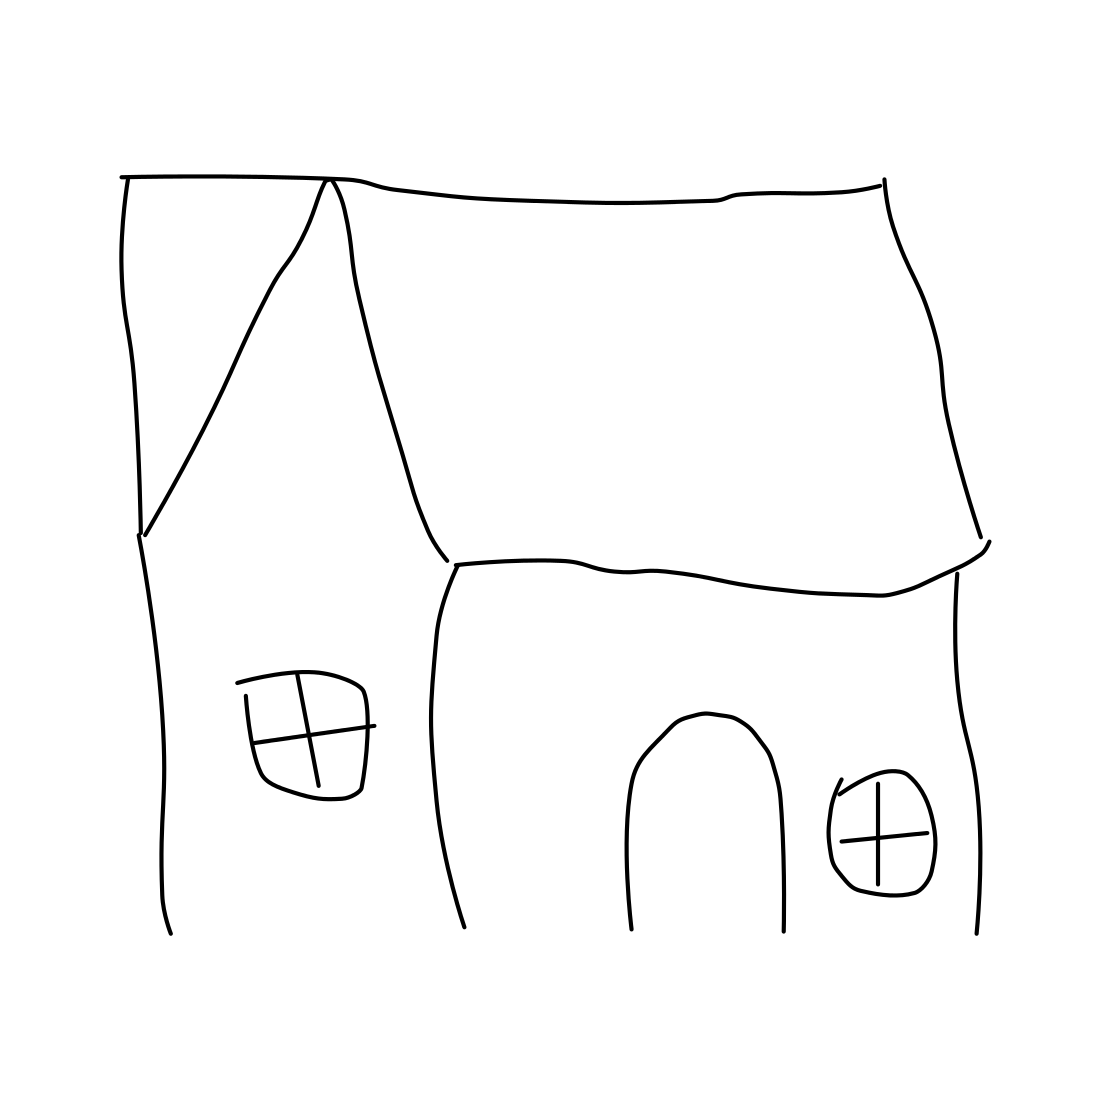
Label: house